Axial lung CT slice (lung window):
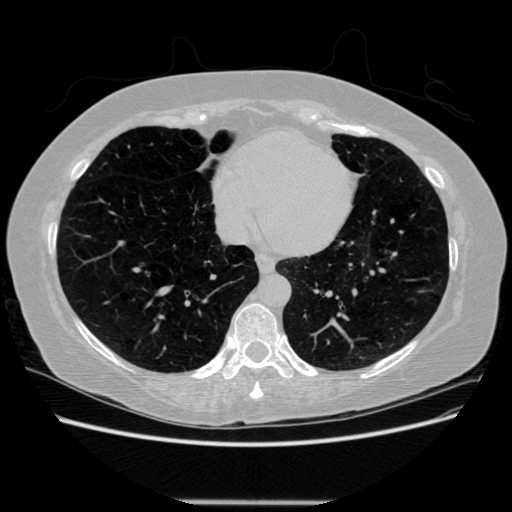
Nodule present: no